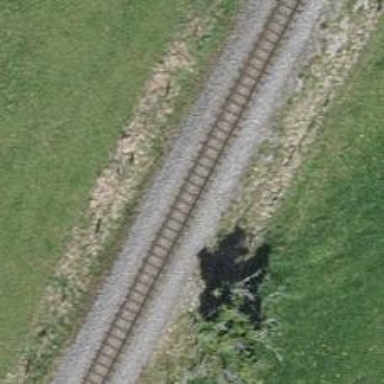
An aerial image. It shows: Narrow-gauge railway track with electrified contact line. The railway has one track.